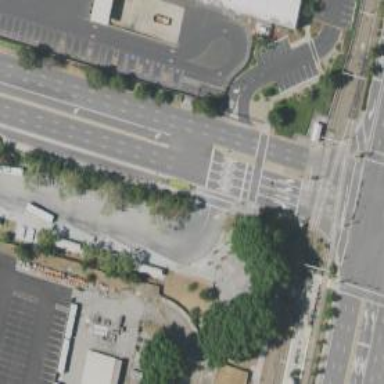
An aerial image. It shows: Busway road.